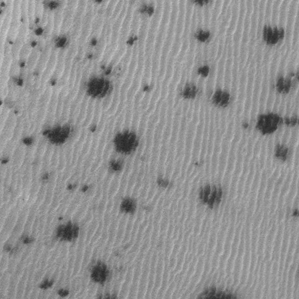
Label: frost